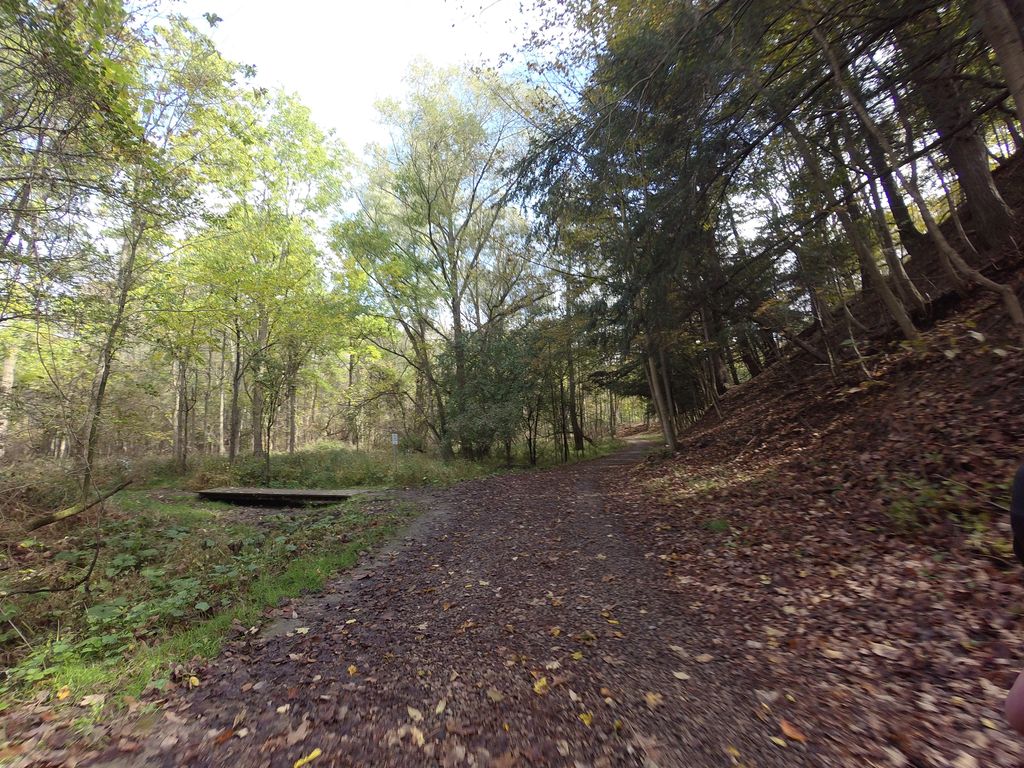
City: hamilton